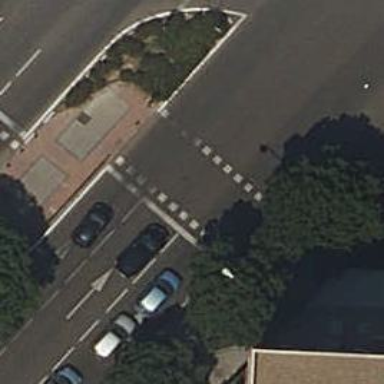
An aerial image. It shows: Road with traffic signals. The crossing also has traffic signals in the form of signal.